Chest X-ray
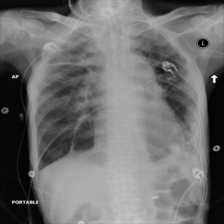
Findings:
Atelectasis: negative
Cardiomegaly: negative
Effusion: negative
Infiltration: positive
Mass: negative
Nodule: negative
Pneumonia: negative
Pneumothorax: negative
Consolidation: negative
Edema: negative
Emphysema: negative
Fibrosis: negative
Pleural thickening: negative
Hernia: negative